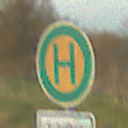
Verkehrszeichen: Haltestelle
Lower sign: ZeitangabenMitBeschraenkungAufWochentage5
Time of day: SunriseSunset
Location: Outdoor (Nature)
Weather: PartlyCloudy
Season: NotSpecified
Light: Natural